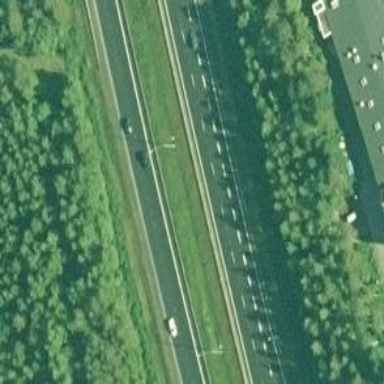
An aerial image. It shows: Motorway link.